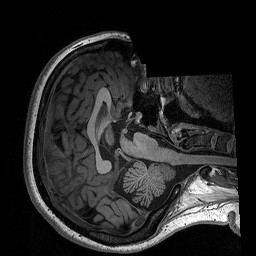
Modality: T1w
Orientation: axial
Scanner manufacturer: siemens
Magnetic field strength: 3 T